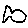
Label: fish